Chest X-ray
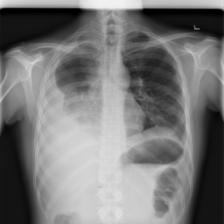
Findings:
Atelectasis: positive
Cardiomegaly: negative
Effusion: positive
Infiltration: negative
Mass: negative
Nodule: negative
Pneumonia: negative
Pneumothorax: negative
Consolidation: negative
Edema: negative
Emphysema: negative
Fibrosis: negative
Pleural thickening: negative
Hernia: negative